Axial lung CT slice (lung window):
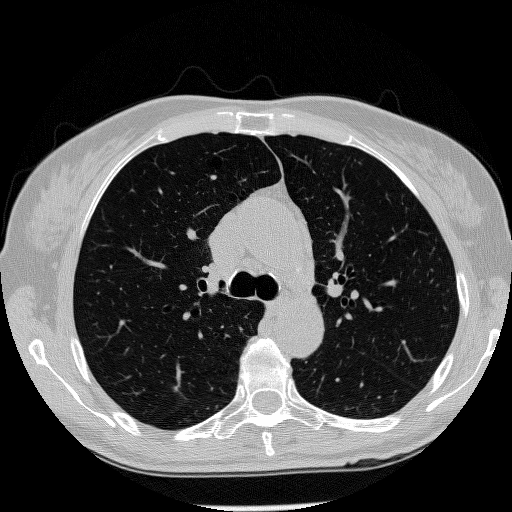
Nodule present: no